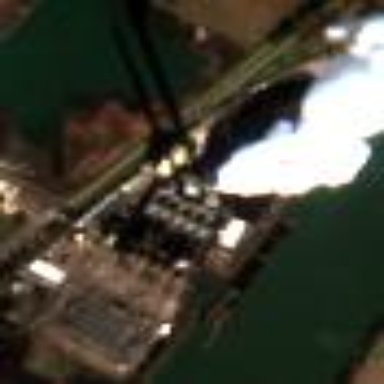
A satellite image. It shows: Industrial area with coal power plant.